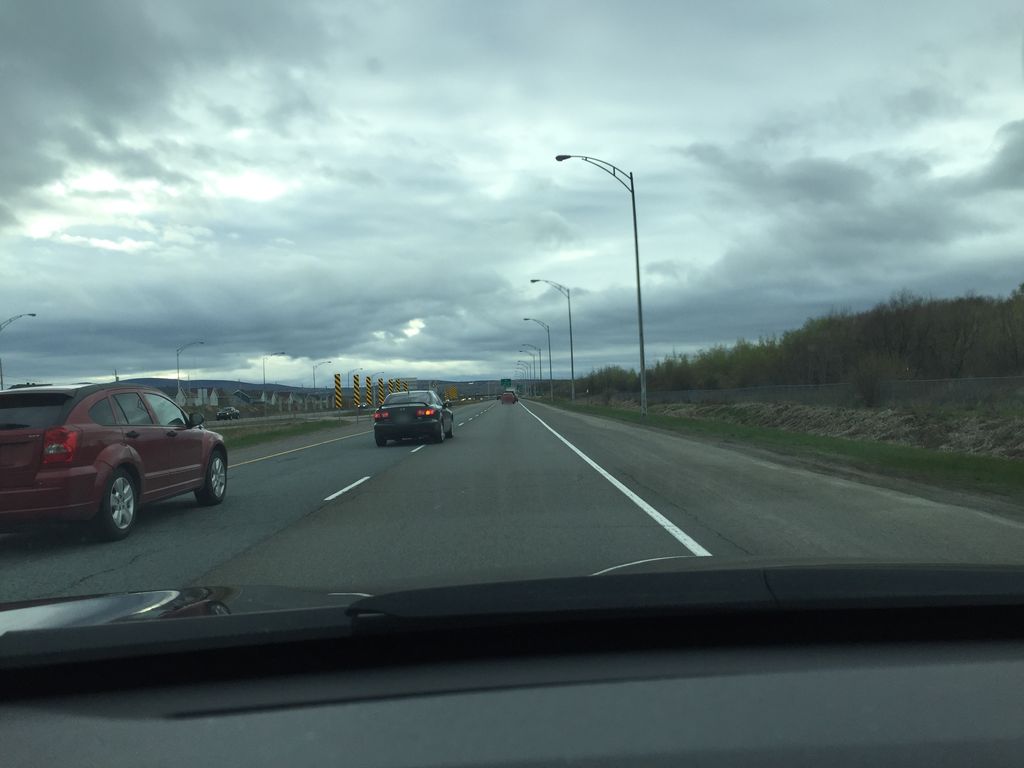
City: quebec_city